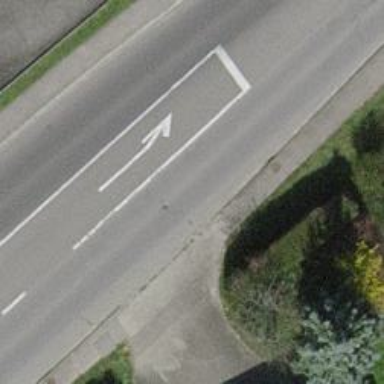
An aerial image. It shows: Secondary road with asphalt surface. It has cycle lane on both sides.